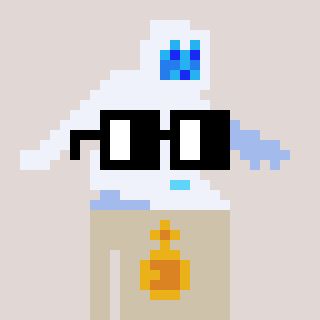
a pixel art character with square black glasses, a yeti-shaped head and a bege-colored body on a warm background